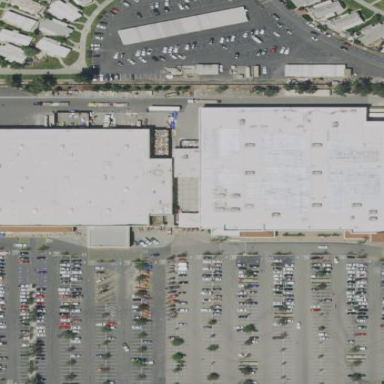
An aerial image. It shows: Retail building housing department store.